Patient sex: M
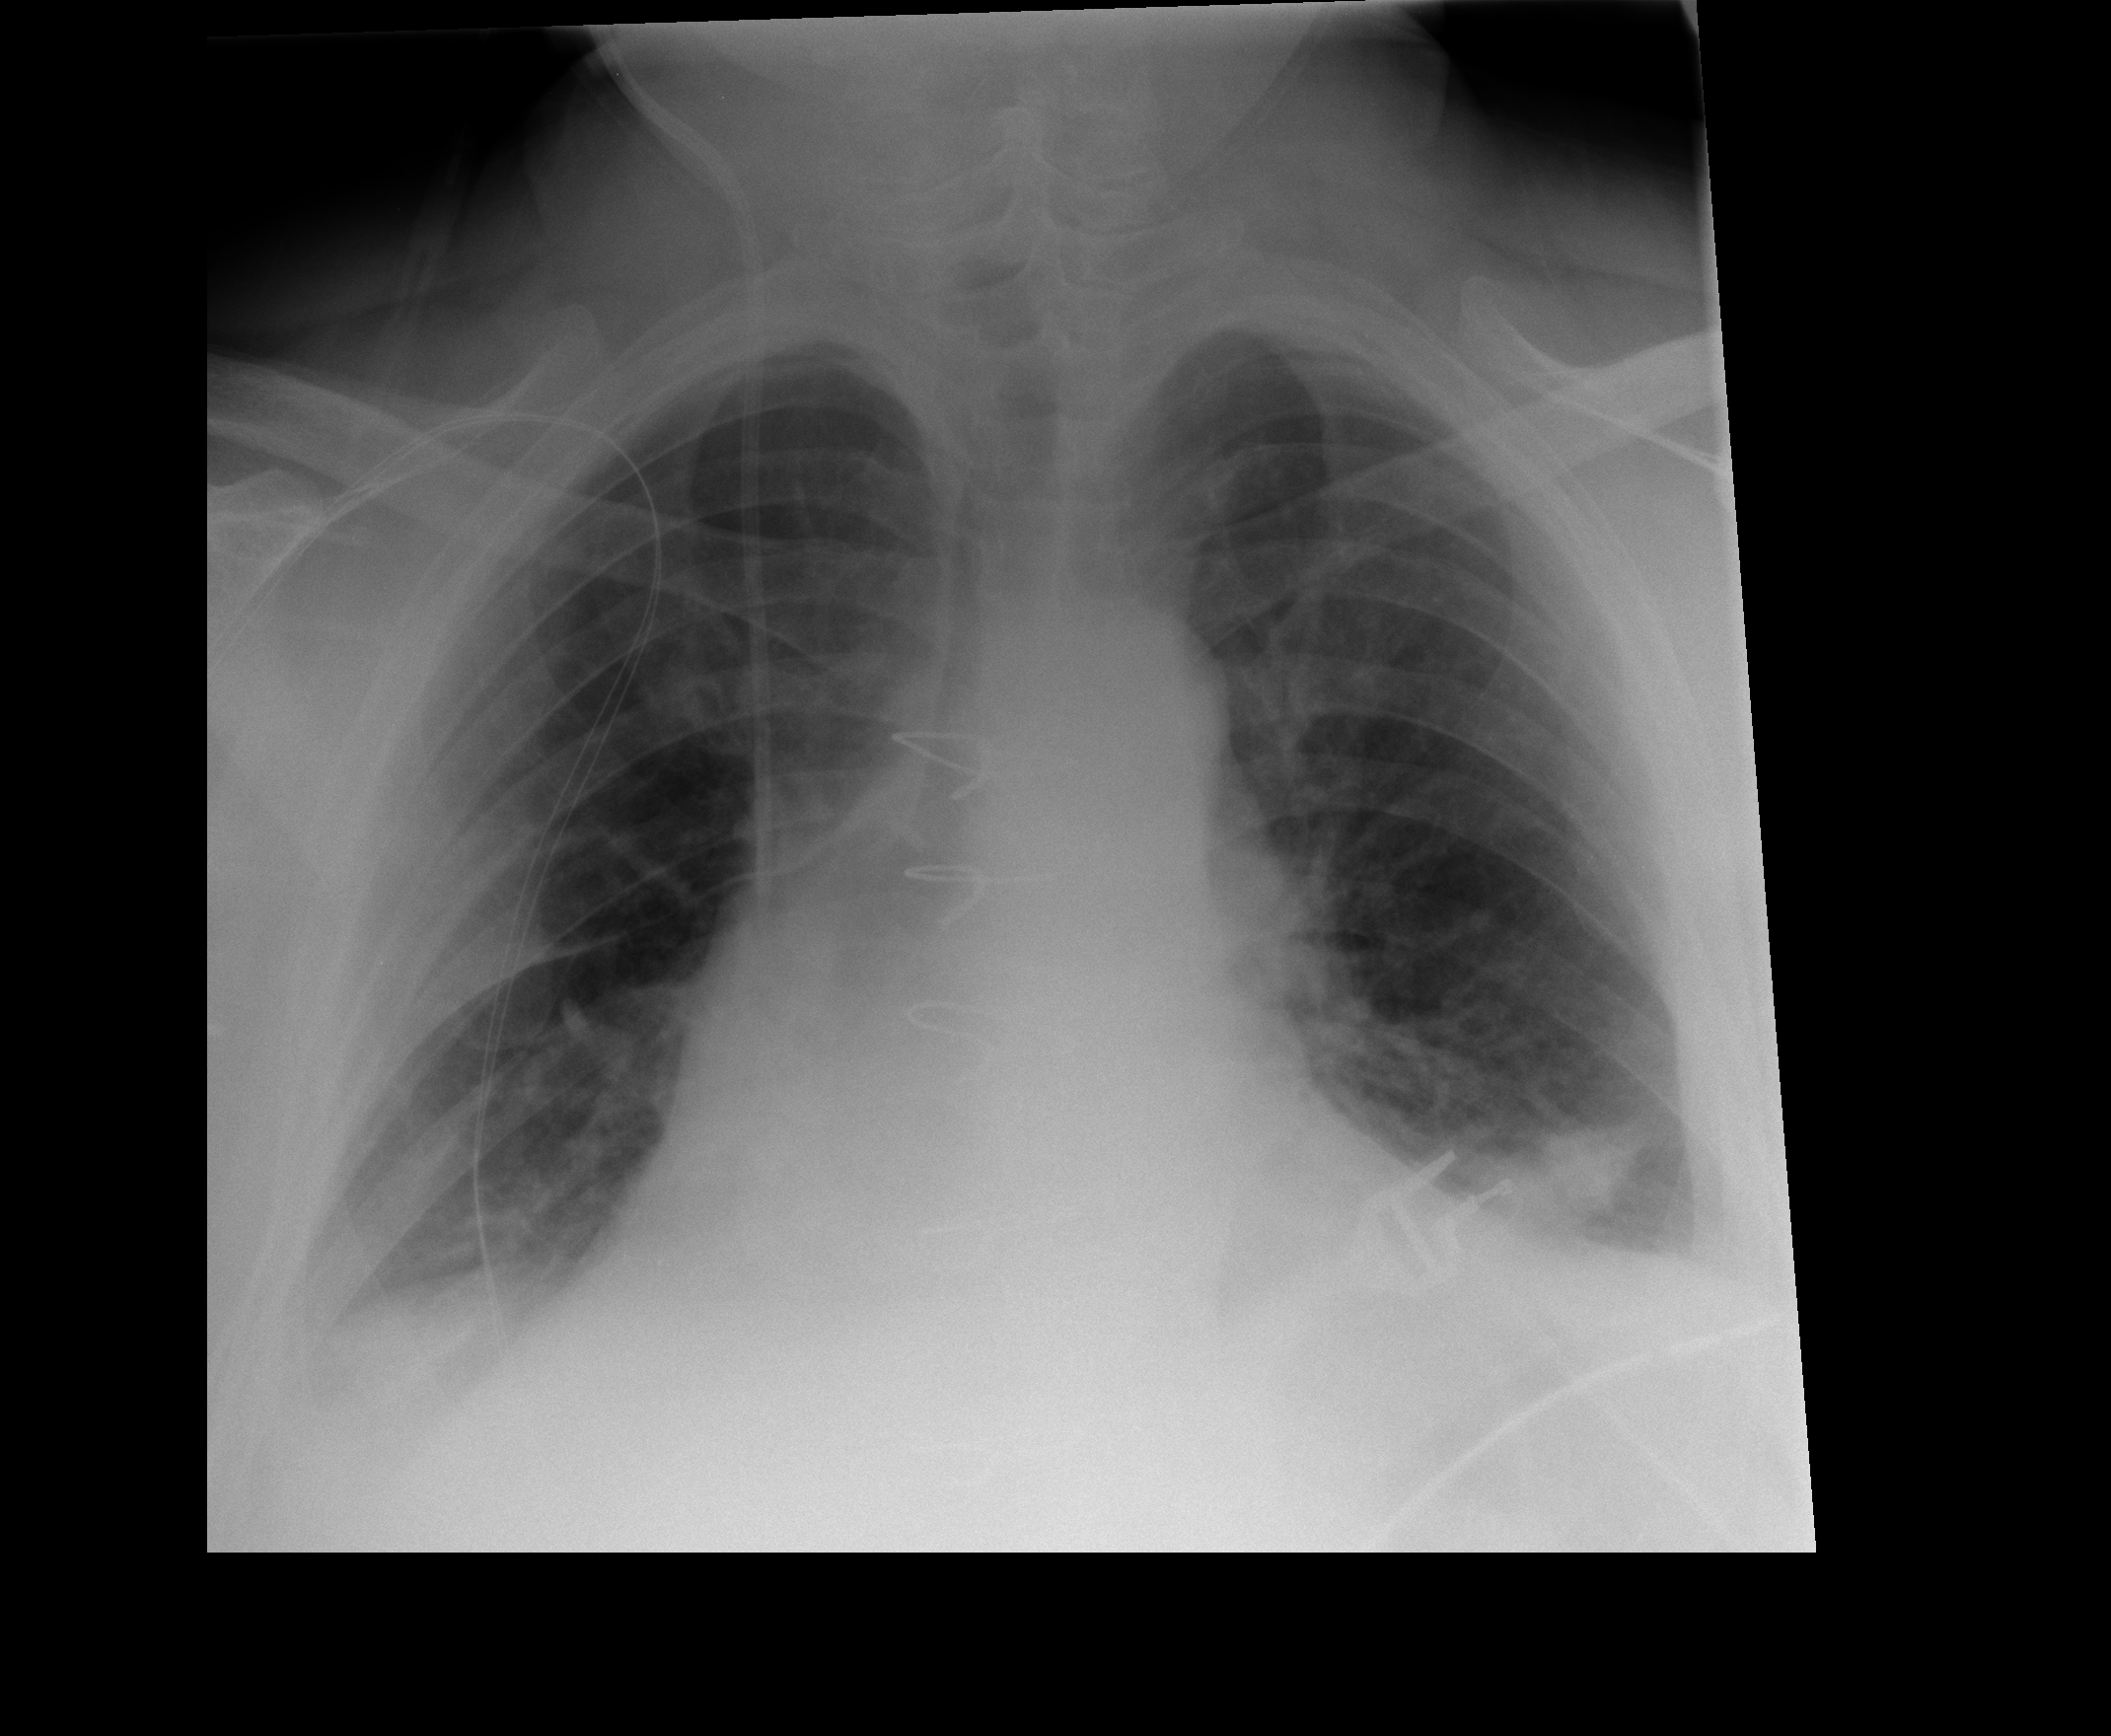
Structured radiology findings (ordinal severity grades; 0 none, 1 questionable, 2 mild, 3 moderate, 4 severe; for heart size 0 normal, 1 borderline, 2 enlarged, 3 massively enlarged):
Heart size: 2
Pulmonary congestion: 0
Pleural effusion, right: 2
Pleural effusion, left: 1
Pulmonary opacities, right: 0
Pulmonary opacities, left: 1
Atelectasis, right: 2
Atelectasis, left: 2